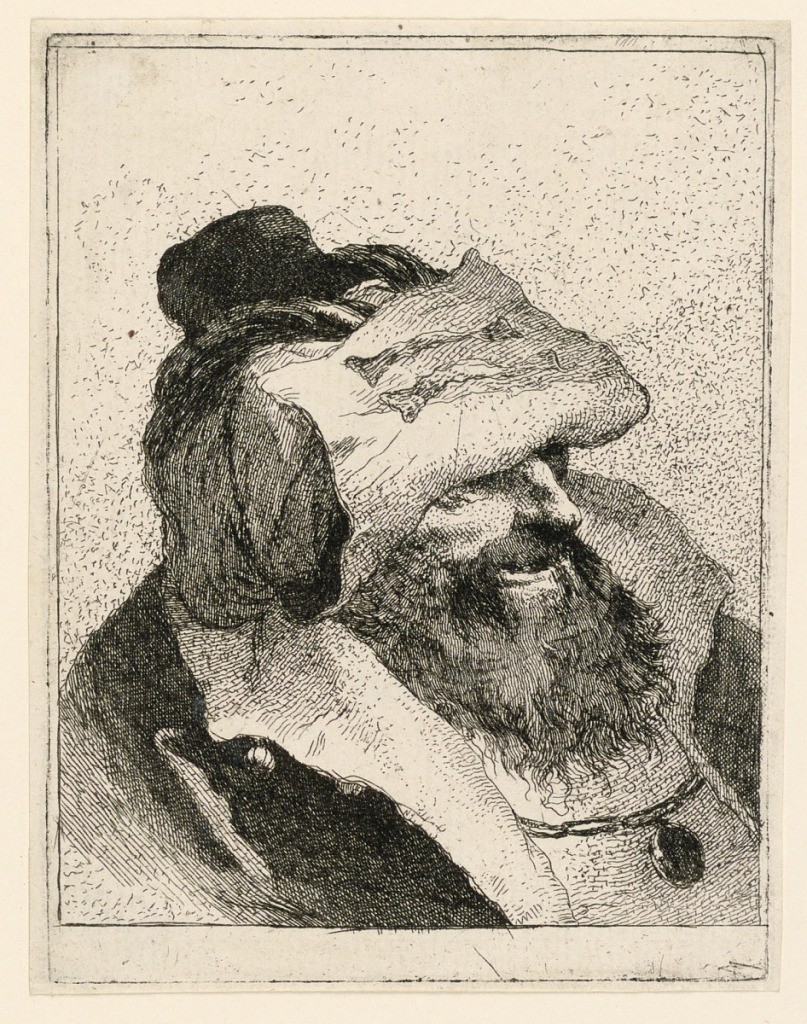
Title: Raccolta di teste
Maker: Giovanni Domenico Tiepolo, Italian, 1727 – 1804
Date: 1770–1774
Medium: Etching on laid paper
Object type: Print
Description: Three quarter view of an old bearded man turned to right. The wide brim of his hat is turned up in front.